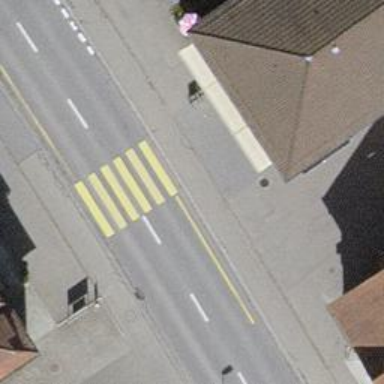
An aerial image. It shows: Zebra crossing on footway.